Question: I'm trying to figure out a way to align an item in a layout in respect to an item within an included layout.

'''
<?xml version="1.0" encoding="utf-8"?>
<RelativeLayout xmlns:android="http://schemas.android.com/apk/res/android"
android:layout_width="fill_parent"
android:layout_height="fill_parent" >
<include
android:id="@+id/info"
android:layout_width="fill_parent"
android:layout_height="wrap_content"
layout="@layout/info" />
//This would be the dark grey box
<RelativeLayout
android:layout_below="@id/item1">
</RelativeLayout>
</RelativeLayout>
'''
'''
<?xml version="1.0" encoding="utf-8"?>
<RelativeLayout xmlns:android="http://schemas.android.com/apk/res/android"
android:layout_width="fill_parent"
android:layout_height="50dp">
<ImageView
android:id="@+id/item1"
android:layout_width="wrap_content"
android:layout_height="wrap_content"
android:layout_centerHorizontal="true"
android:layout_centerVertical="true"
android:paddingLeft="100dp"/>
</RelativeLayout>
'''
I'm assuming the best way to accomplish this would be through dynamically positioning the dark grey box in code, but I have no idea where to start. Any help would be awesome.
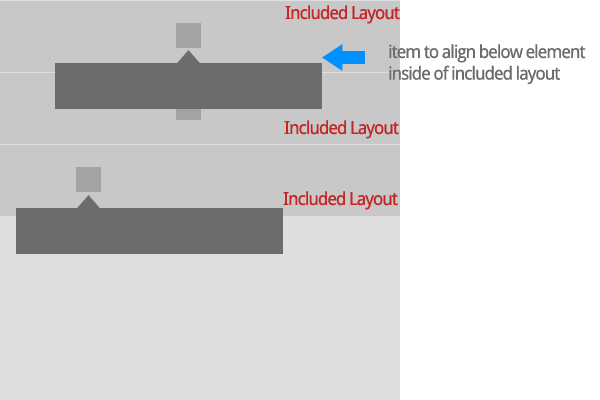
Answer: Can you make this below your include? Something like this (instead item1 use info):
'''
<?xml version="1.0" encoding="utf-8"?>
<RelativeLayout xmlns:android="http://schemas.android.com/apk/res/android"
android:layout_width="fill_parent"
android:layout_height="fill_parent" >
<include
android:id="@+id/info"
android:layout_width="fill_parent"
android:layout_height="wrap_content"
layout="@layout/info" />
//This would be the dark grey box
<RelativeLayout
android:layout_below="@id/info">
</RelativeLayout>
</RelativeLayout>
'''